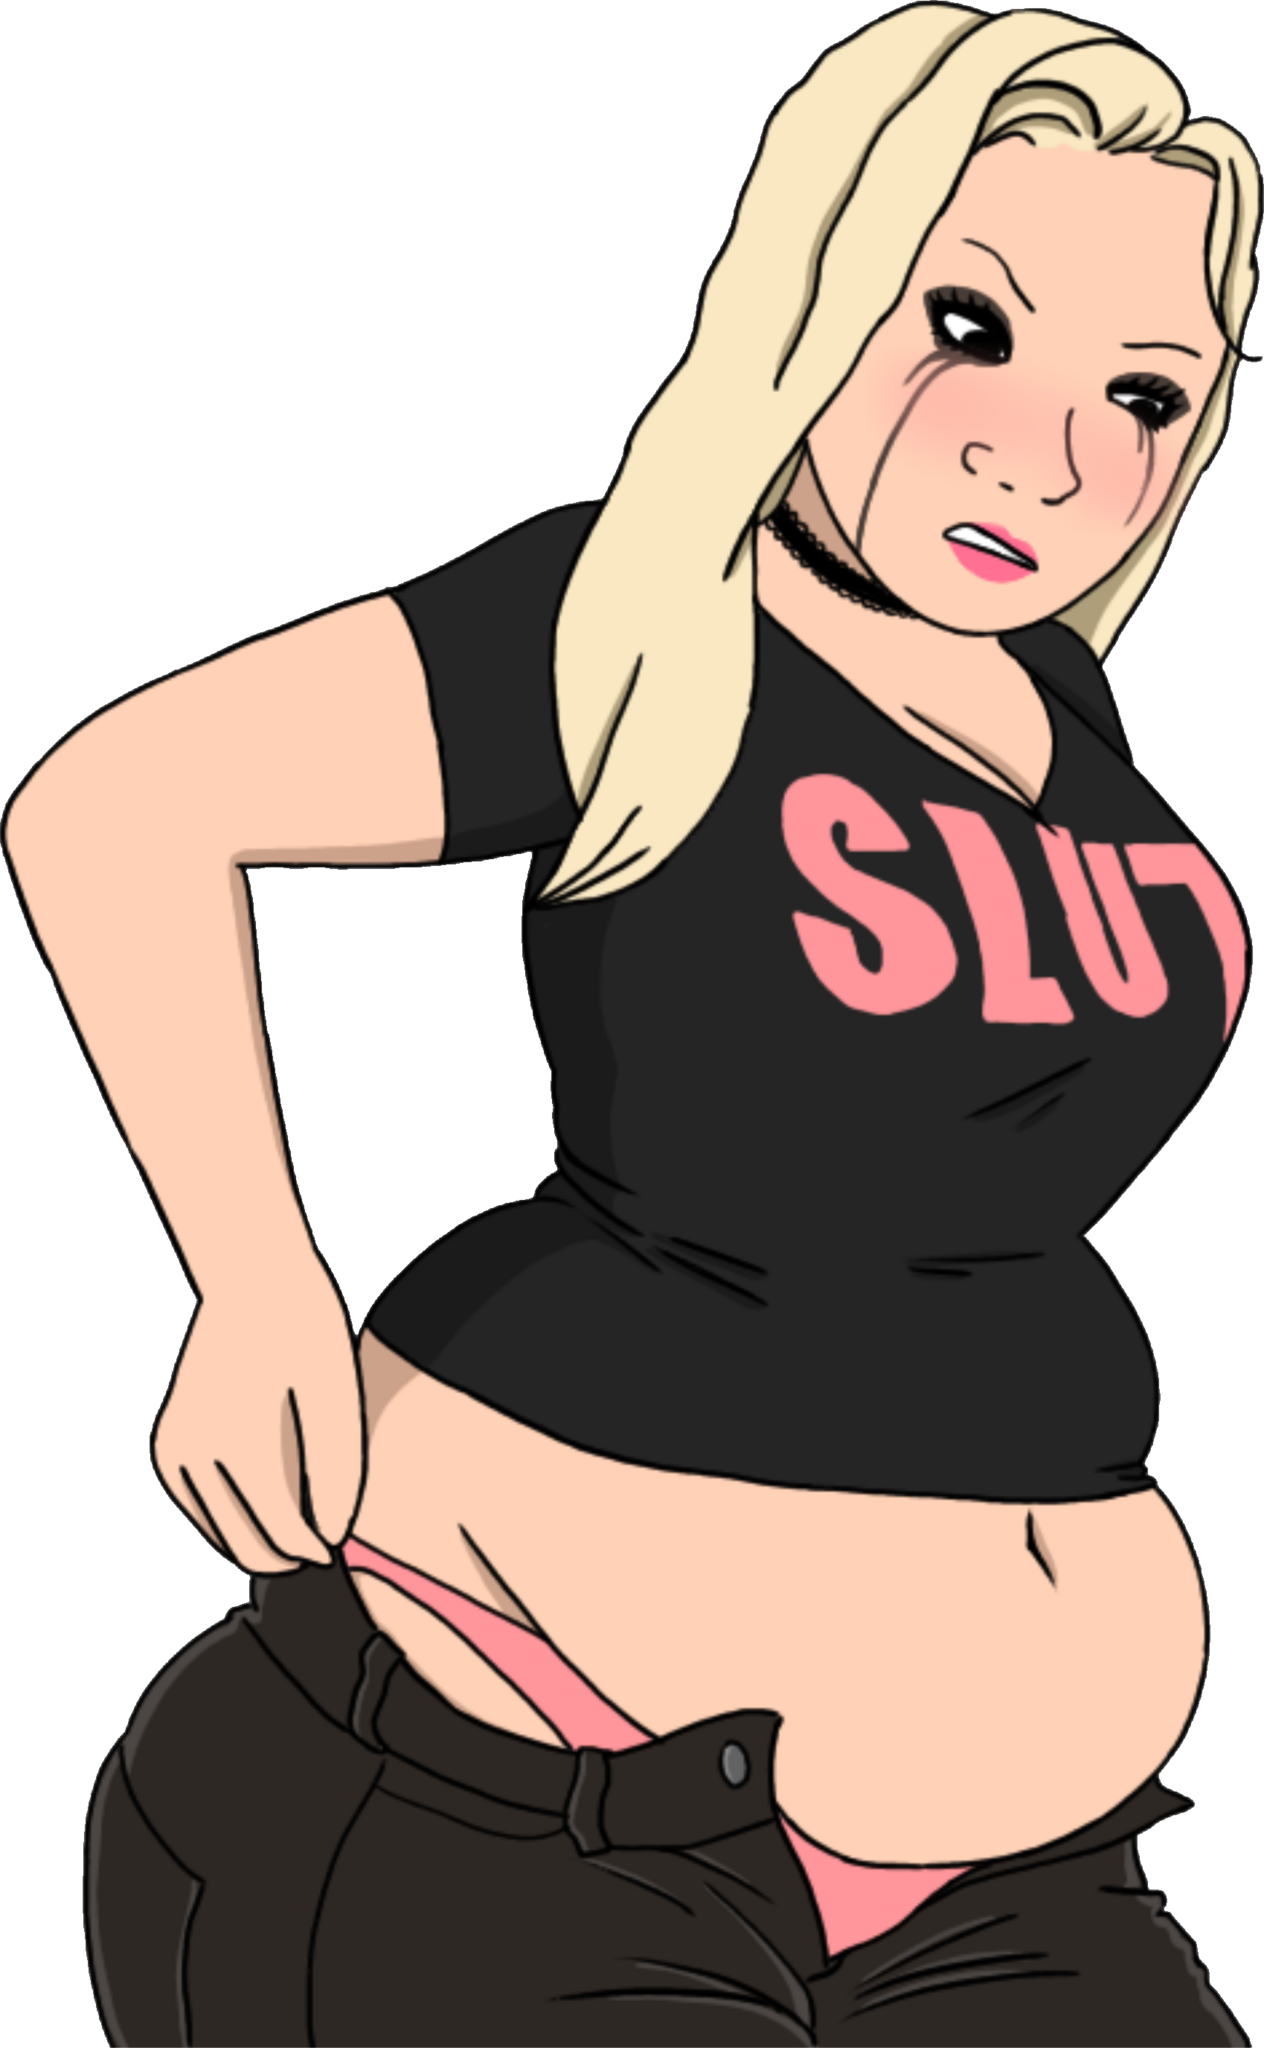
Label: 5_Trad_Wife